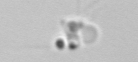
Label: detritus